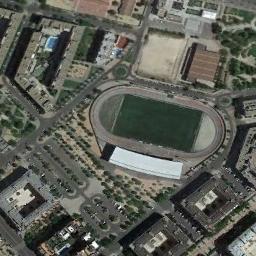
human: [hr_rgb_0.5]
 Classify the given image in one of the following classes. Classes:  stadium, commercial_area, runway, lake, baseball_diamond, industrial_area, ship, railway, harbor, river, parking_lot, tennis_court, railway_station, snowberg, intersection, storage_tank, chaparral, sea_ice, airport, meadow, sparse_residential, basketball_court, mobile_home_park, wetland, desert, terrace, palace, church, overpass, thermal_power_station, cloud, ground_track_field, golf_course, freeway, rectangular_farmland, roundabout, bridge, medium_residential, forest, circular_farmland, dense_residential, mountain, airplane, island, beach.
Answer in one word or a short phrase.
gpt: stadium